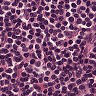
Metastatic tissue present: no